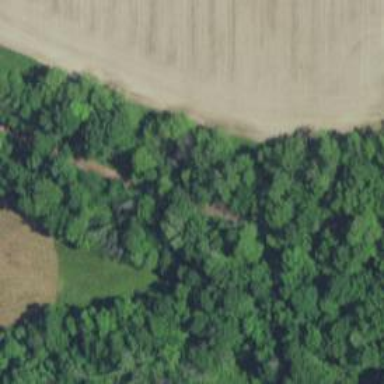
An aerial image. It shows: Abandoned railway.